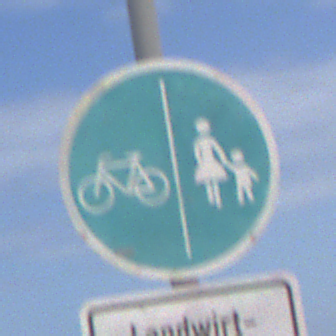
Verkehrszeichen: GetrennterRadUndGehwegRadwegLinks
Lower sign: BesondereFahrzeugeUndTransportgueter6
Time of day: Midday
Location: Outdoor (Nature)
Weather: PartlyCloudy
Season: NotSpecified
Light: Natural